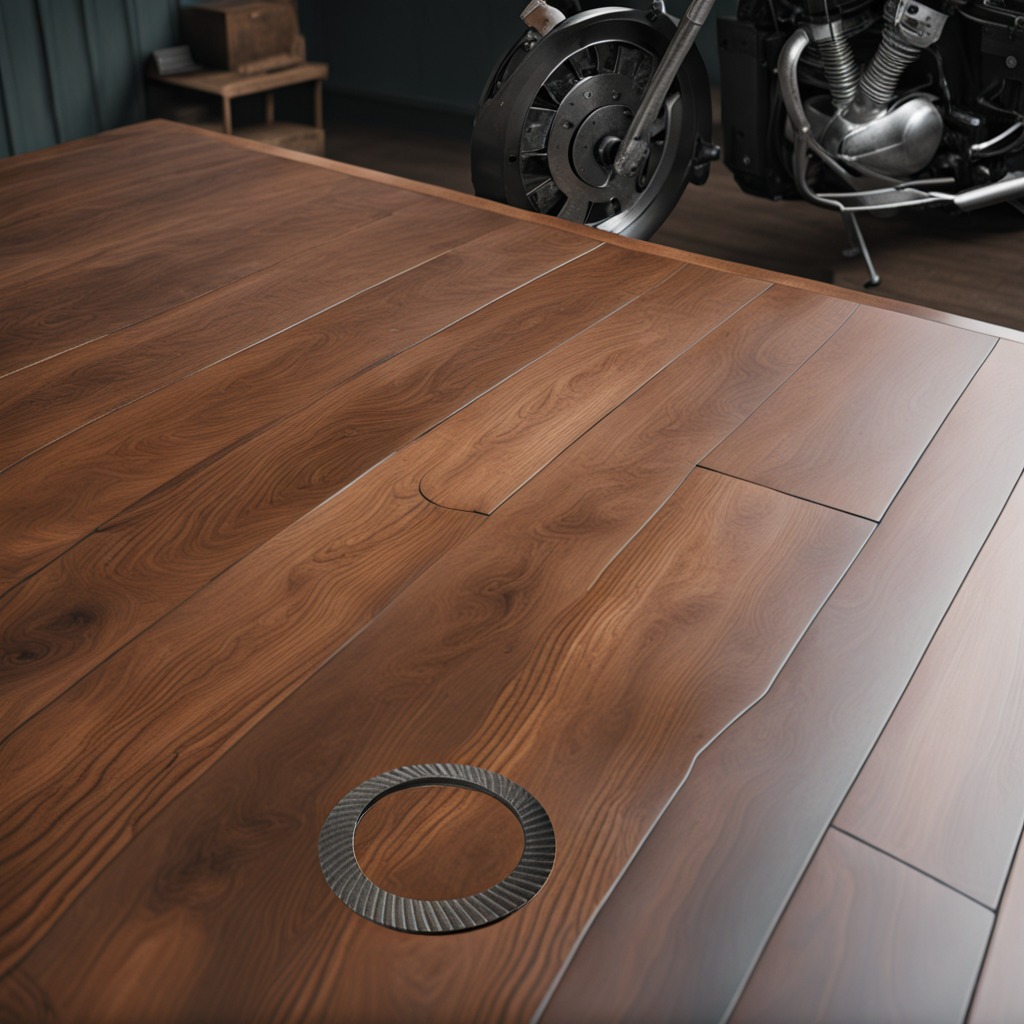
A flat metal washer lies on the oil-spilled wooden table in a vintage motorcycle garage.